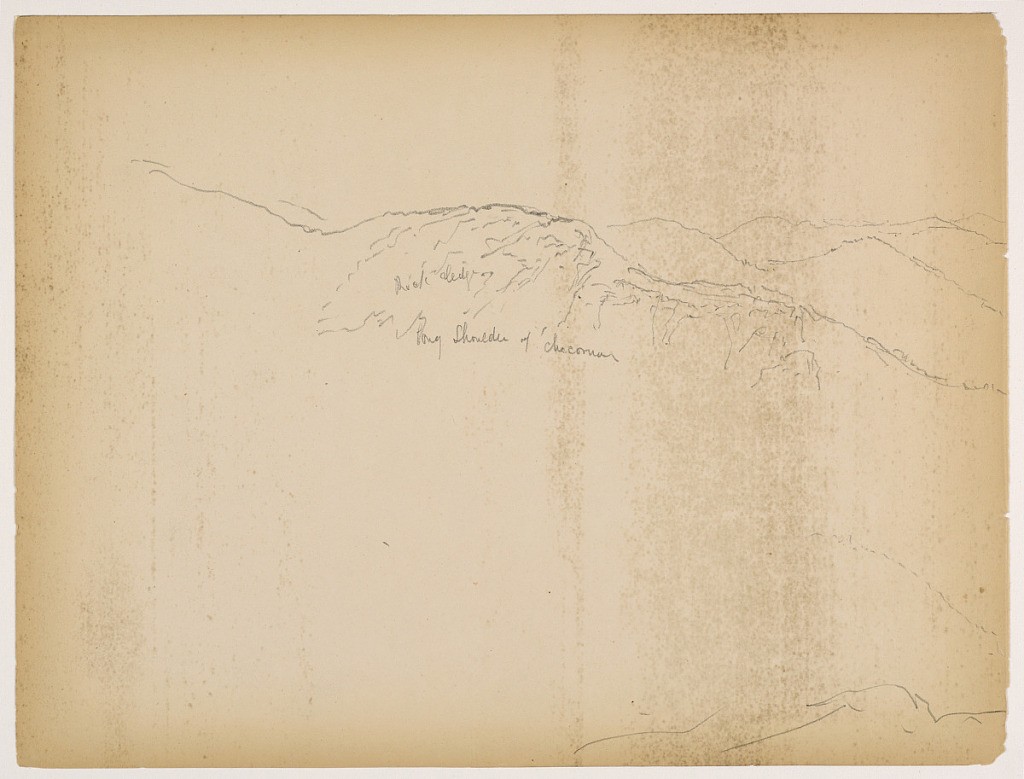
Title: View from Shoulder of Mount Chocorua
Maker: Daniel Huntington, American, 1816–1906
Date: September 23, 1879
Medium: Graphite on cream wove paper
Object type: Drawing
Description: Double-page view from the shoulder of Mt. Chocorua. Rock ledge and shoulder of Mt. Chocorua, at left, Mt. Mote at center, and Mt. Kearsarge in distance at right. Verso: Half of another mountain, sketched.